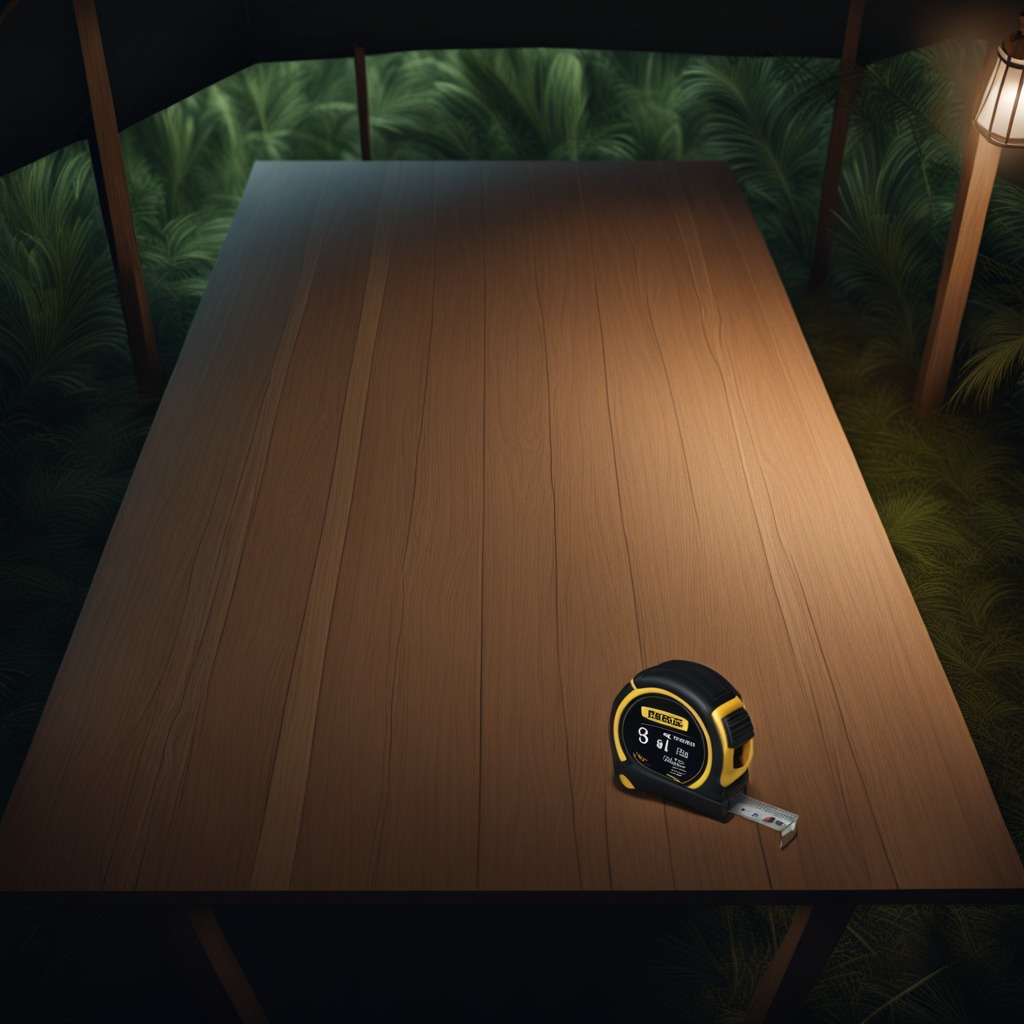
A measuring tape is lying on the wooden table.